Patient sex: M
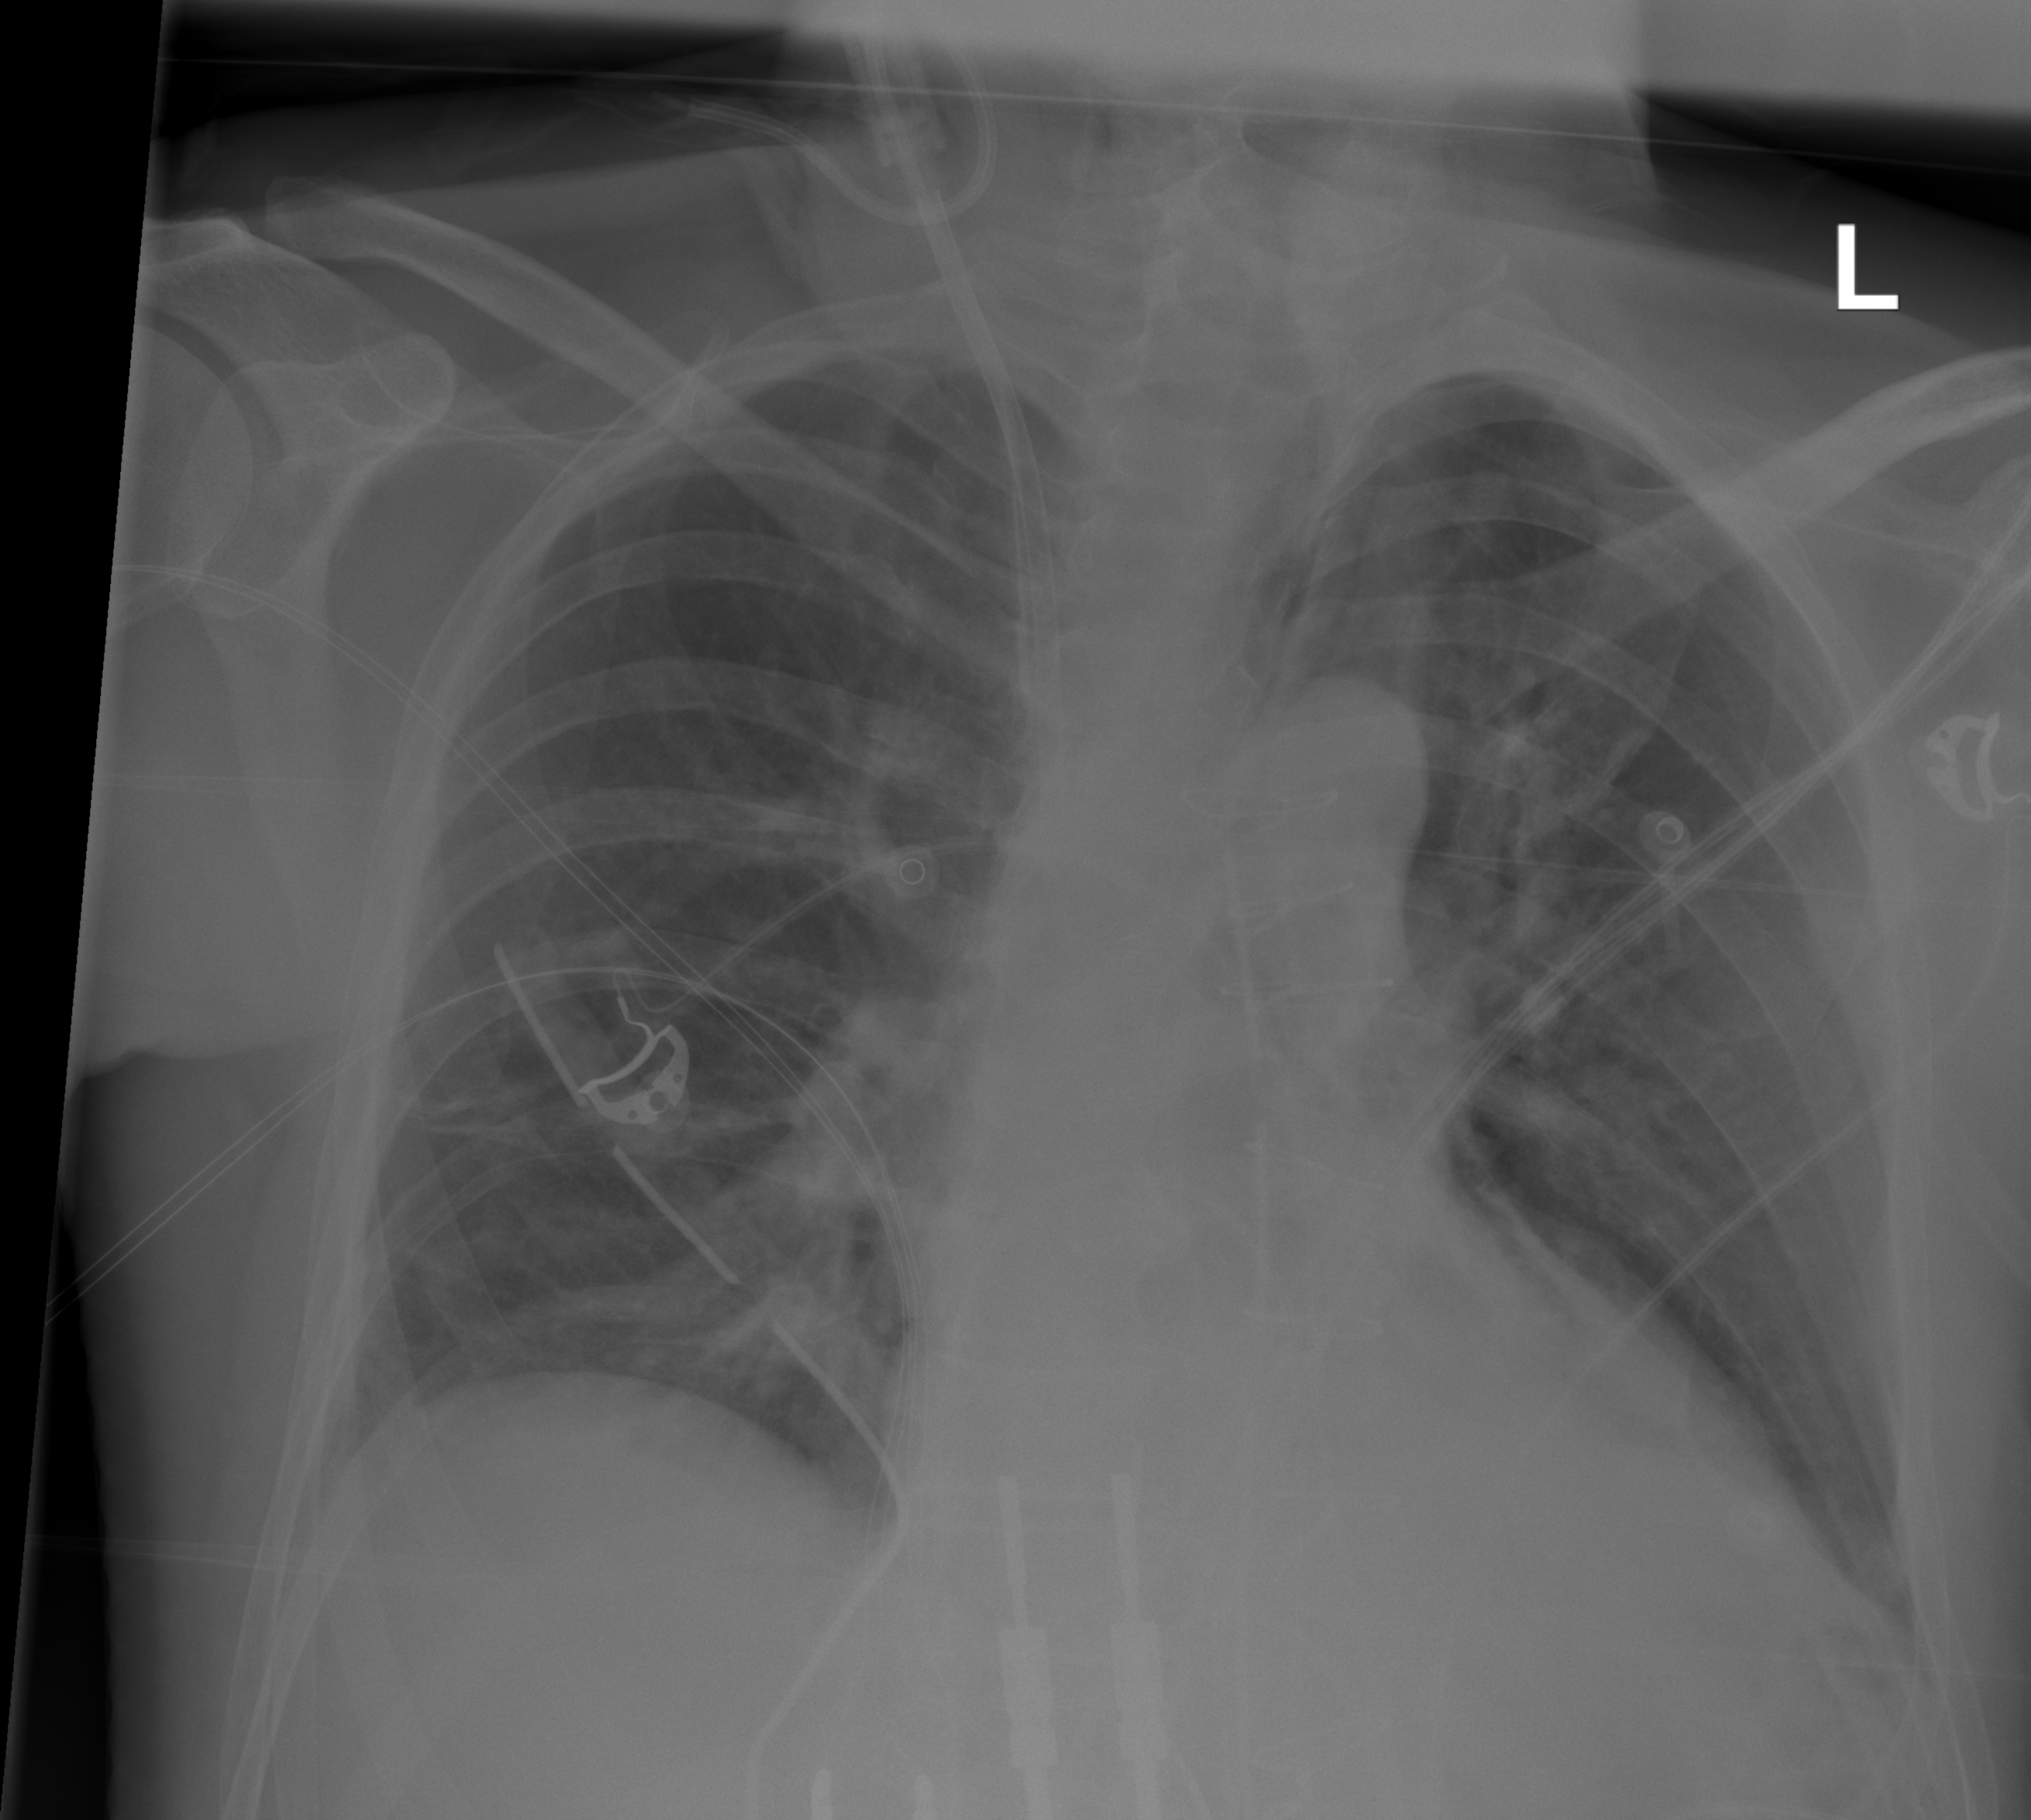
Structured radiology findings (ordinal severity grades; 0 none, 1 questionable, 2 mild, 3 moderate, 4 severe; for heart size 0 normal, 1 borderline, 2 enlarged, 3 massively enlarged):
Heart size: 0
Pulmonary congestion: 0
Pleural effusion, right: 0
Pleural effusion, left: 0
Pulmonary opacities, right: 0
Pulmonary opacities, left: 0
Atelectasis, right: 2
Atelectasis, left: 2